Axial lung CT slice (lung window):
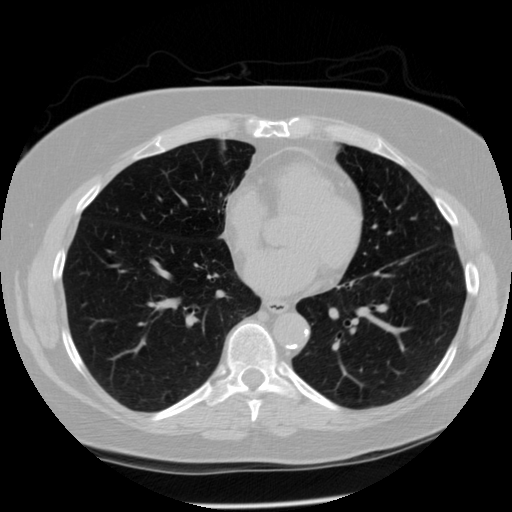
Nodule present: no